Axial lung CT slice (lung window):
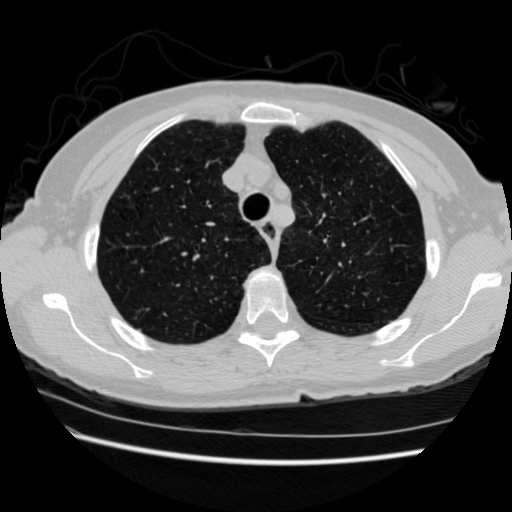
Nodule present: no